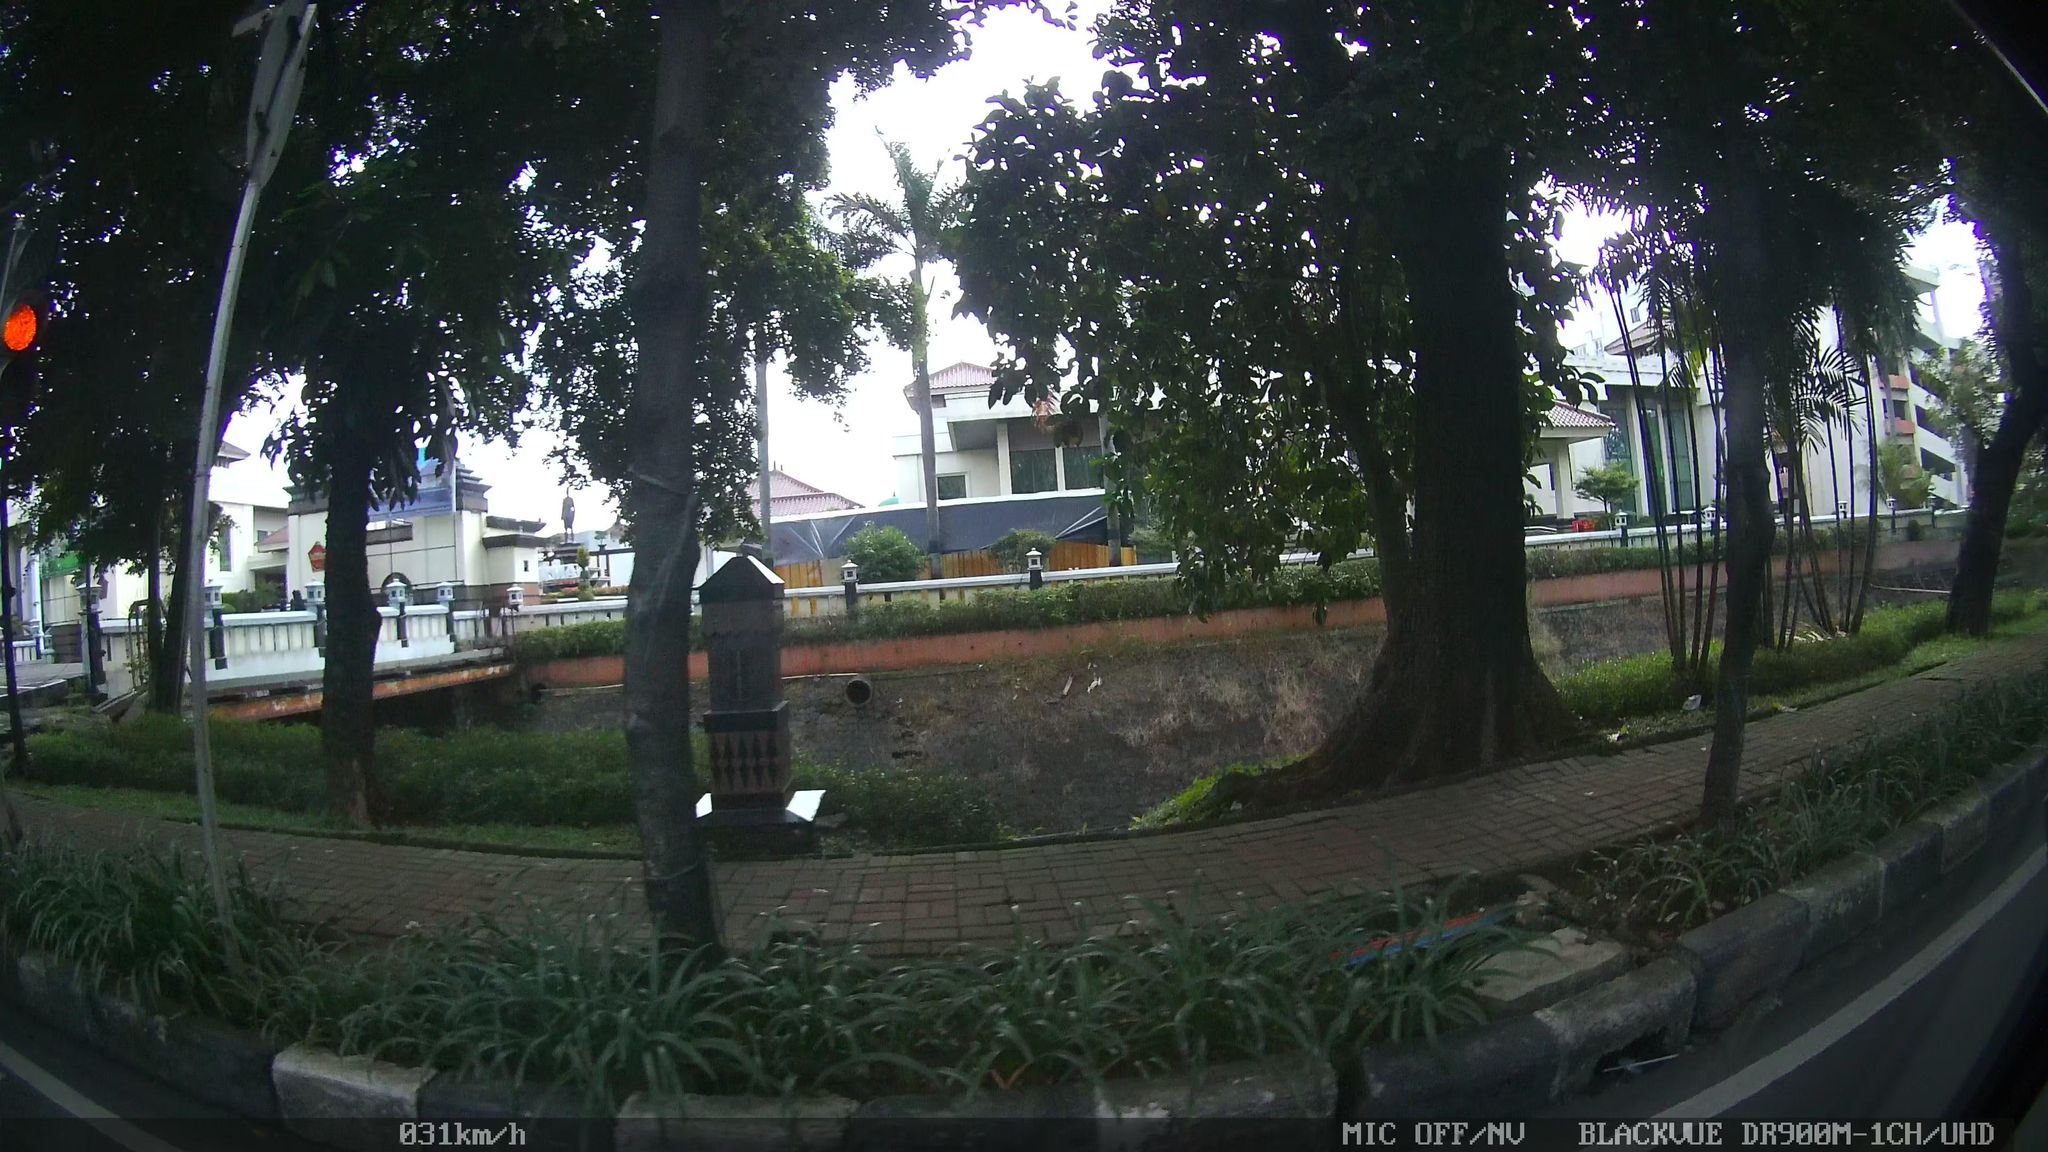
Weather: clear
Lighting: day
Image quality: slightly poor
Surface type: walking surface
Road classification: primary
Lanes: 2
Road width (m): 5
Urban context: urban centre
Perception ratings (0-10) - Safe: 6.26, Lively: 6.09, Beautiful: 7.43, Boring: 6.14, Depressing: 3.44, Wealthy: 3.44